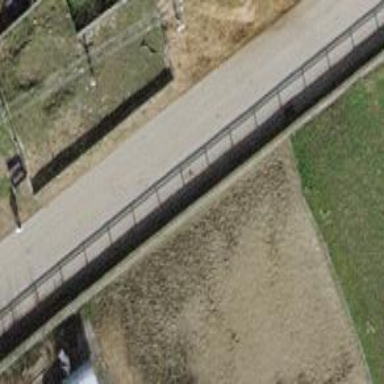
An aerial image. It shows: Pedestrian road.